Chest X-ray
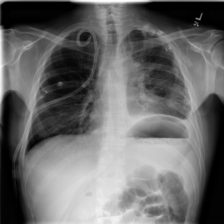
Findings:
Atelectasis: positive
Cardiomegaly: negative
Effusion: positive
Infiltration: positive
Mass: positive
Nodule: negative
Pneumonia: negative
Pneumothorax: positive
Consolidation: negative
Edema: negative
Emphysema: negative
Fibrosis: negative
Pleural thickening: negative
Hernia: negative